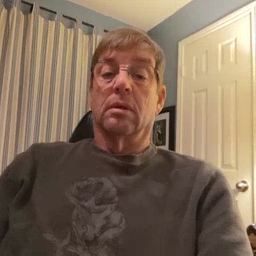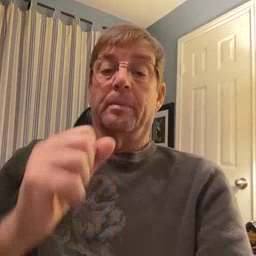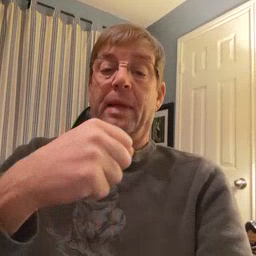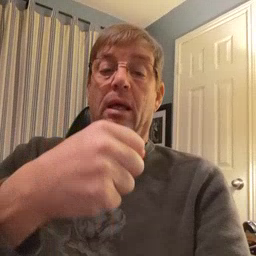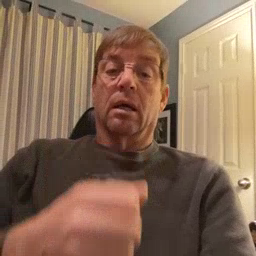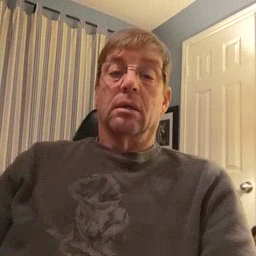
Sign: make